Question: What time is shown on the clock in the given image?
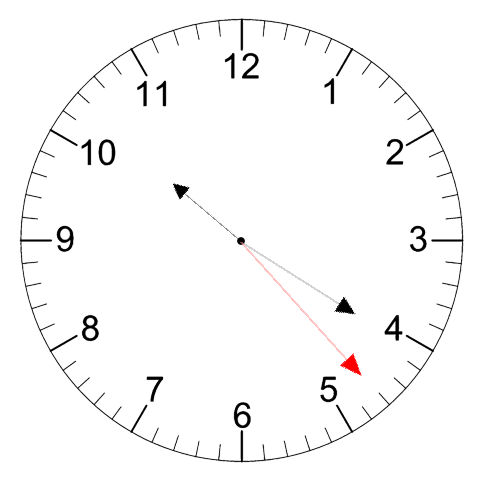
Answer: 10:20:23